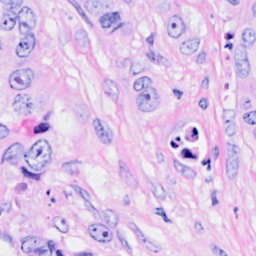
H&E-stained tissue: Breast